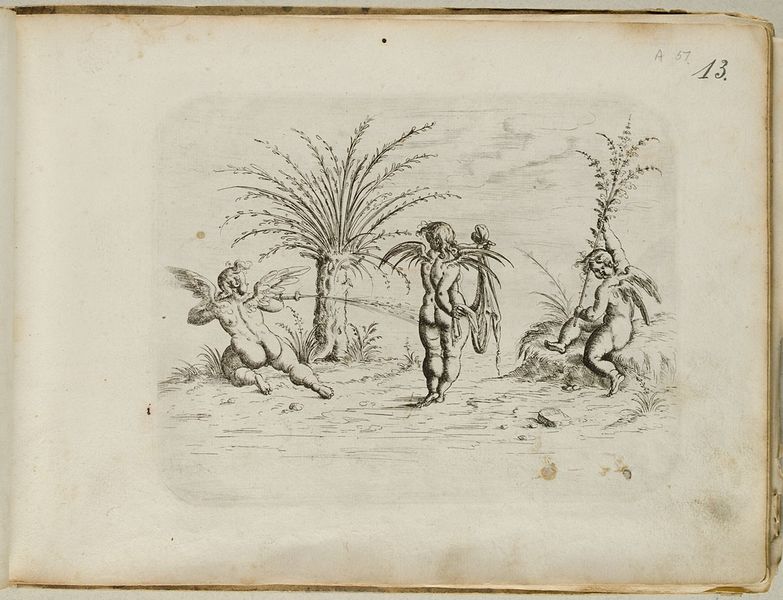
Titel: Drei Putten mit Wasser spielend, Blatt aus dem 'Neuw Grotteßken Buch'
Künstler: Christoph Jamnitzer
Standort: Hamburg
Institution: Museum für Kunst und Gewerbe Hamburg
Schlagwörter: baum, nackt, wasser, bäume, zeichnung, ast, strauch, engel, papier, grafik, graphik, ornamente, fotografie, photographie, druckgraphik, druckgrafik, radierung, palmen, putten, spritze, amoretten, schlauch, gerippt, knorpelwerk, reproduktionen, druckerzeugnisse, sträucher, ornamentstich, vorlageblätter